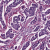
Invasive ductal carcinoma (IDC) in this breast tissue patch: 1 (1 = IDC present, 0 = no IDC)